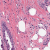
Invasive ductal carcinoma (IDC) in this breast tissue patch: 0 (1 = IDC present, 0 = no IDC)